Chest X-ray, AP view. Patient: 50 years old, sex M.
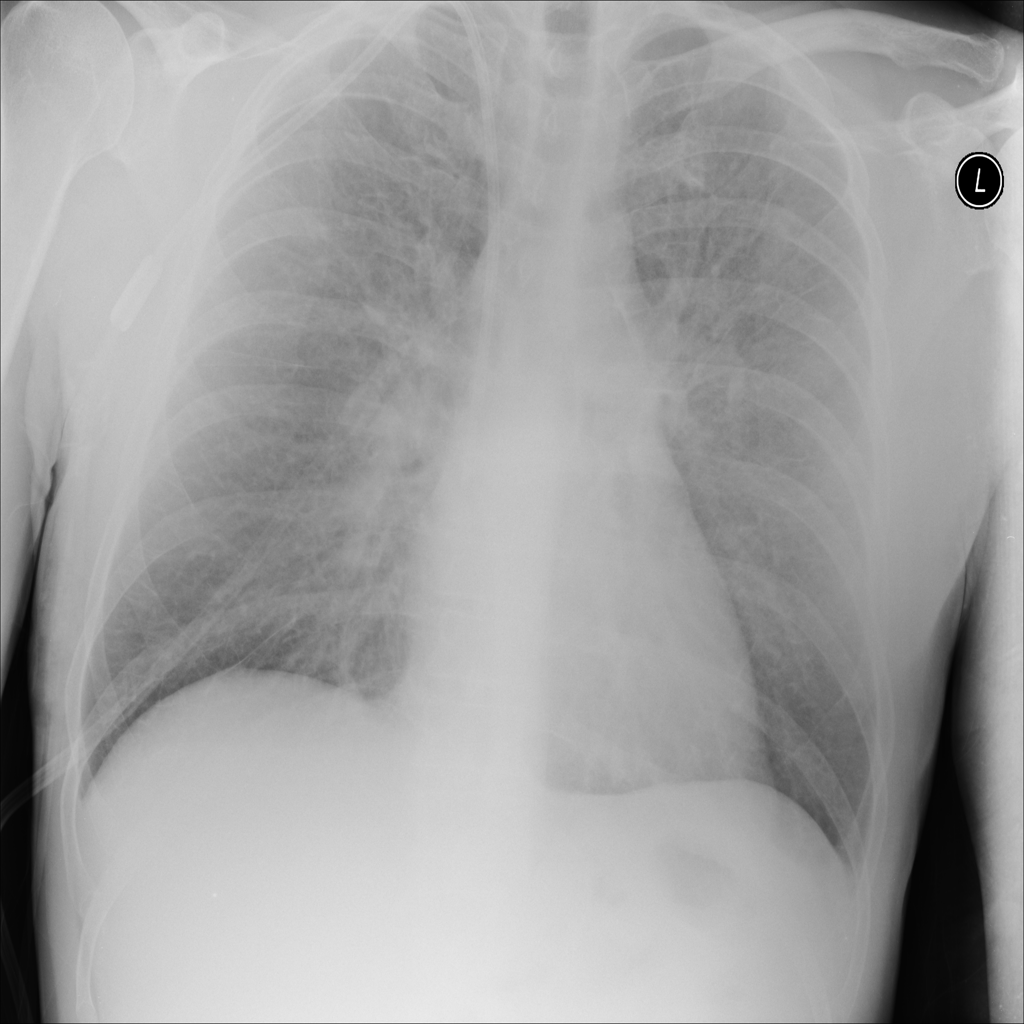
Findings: No Finding